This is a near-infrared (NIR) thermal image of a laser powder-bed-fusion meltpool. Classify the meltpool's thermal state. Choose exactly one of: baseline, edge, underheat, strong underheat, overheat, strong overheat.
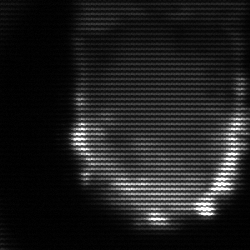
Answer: baseline